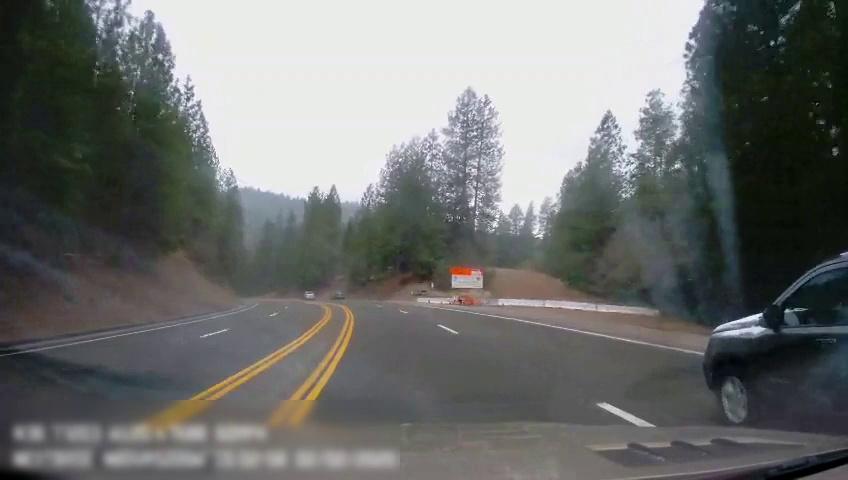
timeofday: Day
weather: Cloudy
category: Drivable Space
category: Vehicles | Car
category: Vehicles | Car
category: Vehicles | Car
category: Lanes | Alternate Lane
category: Lanes | Alternate Lane
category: Lanes | Alternate Lane
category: Lanes | Current Lane
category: Lanes | Current Lane
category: Lanes | Alternate Lane